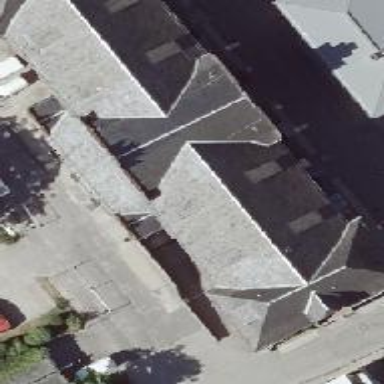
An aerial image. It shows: Building with ridged roof.